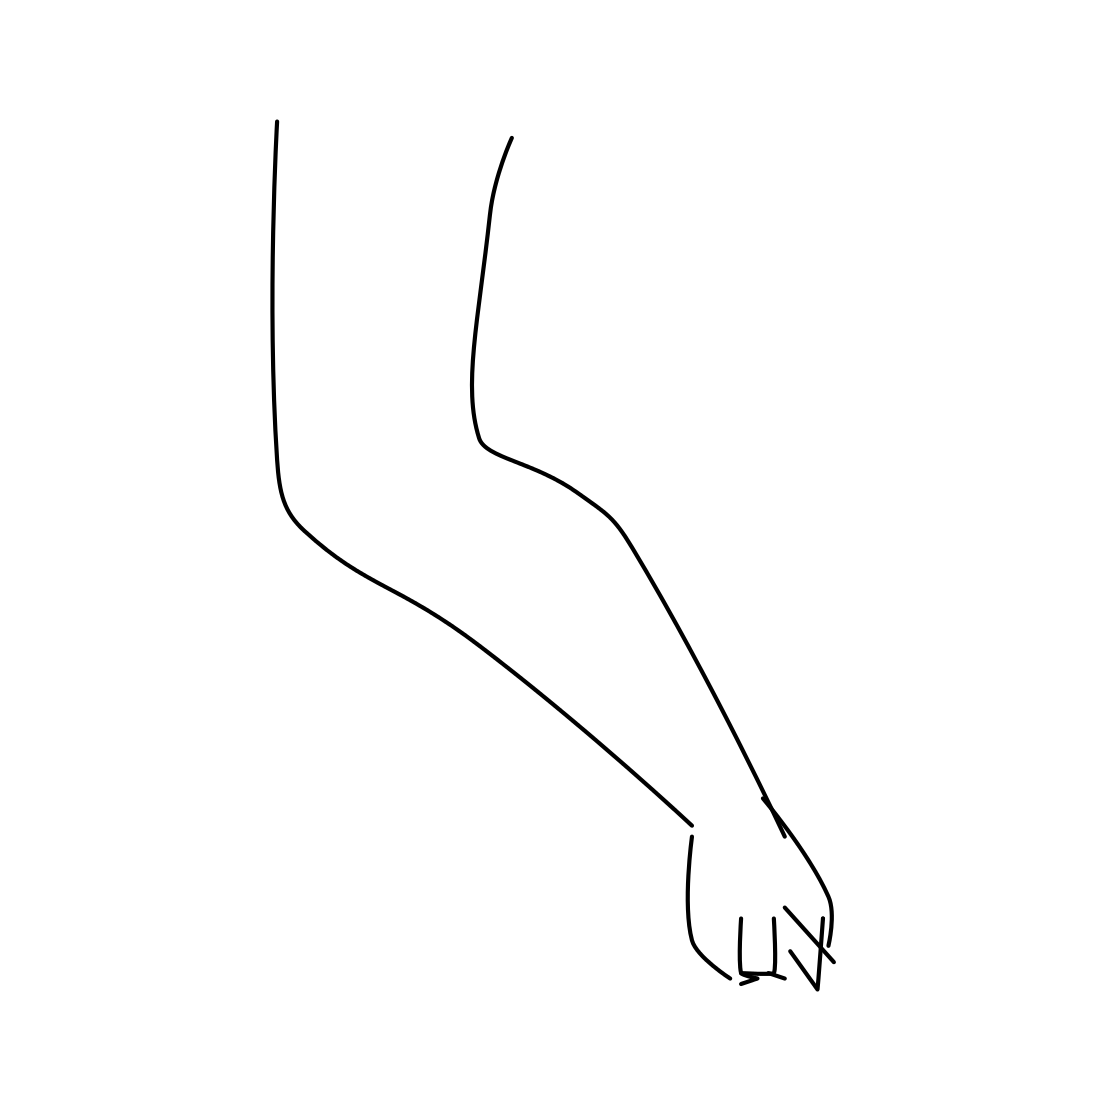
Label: arm